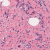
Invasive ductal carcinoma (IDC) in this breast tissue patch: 1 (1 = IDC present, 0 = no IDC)